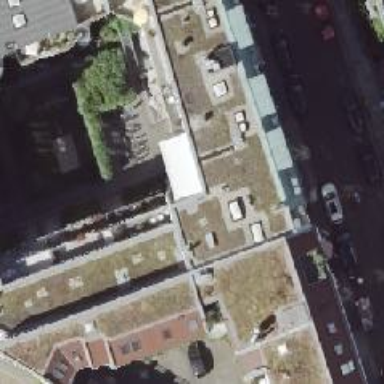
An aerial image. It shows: Café.